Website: home-depot
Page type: cart
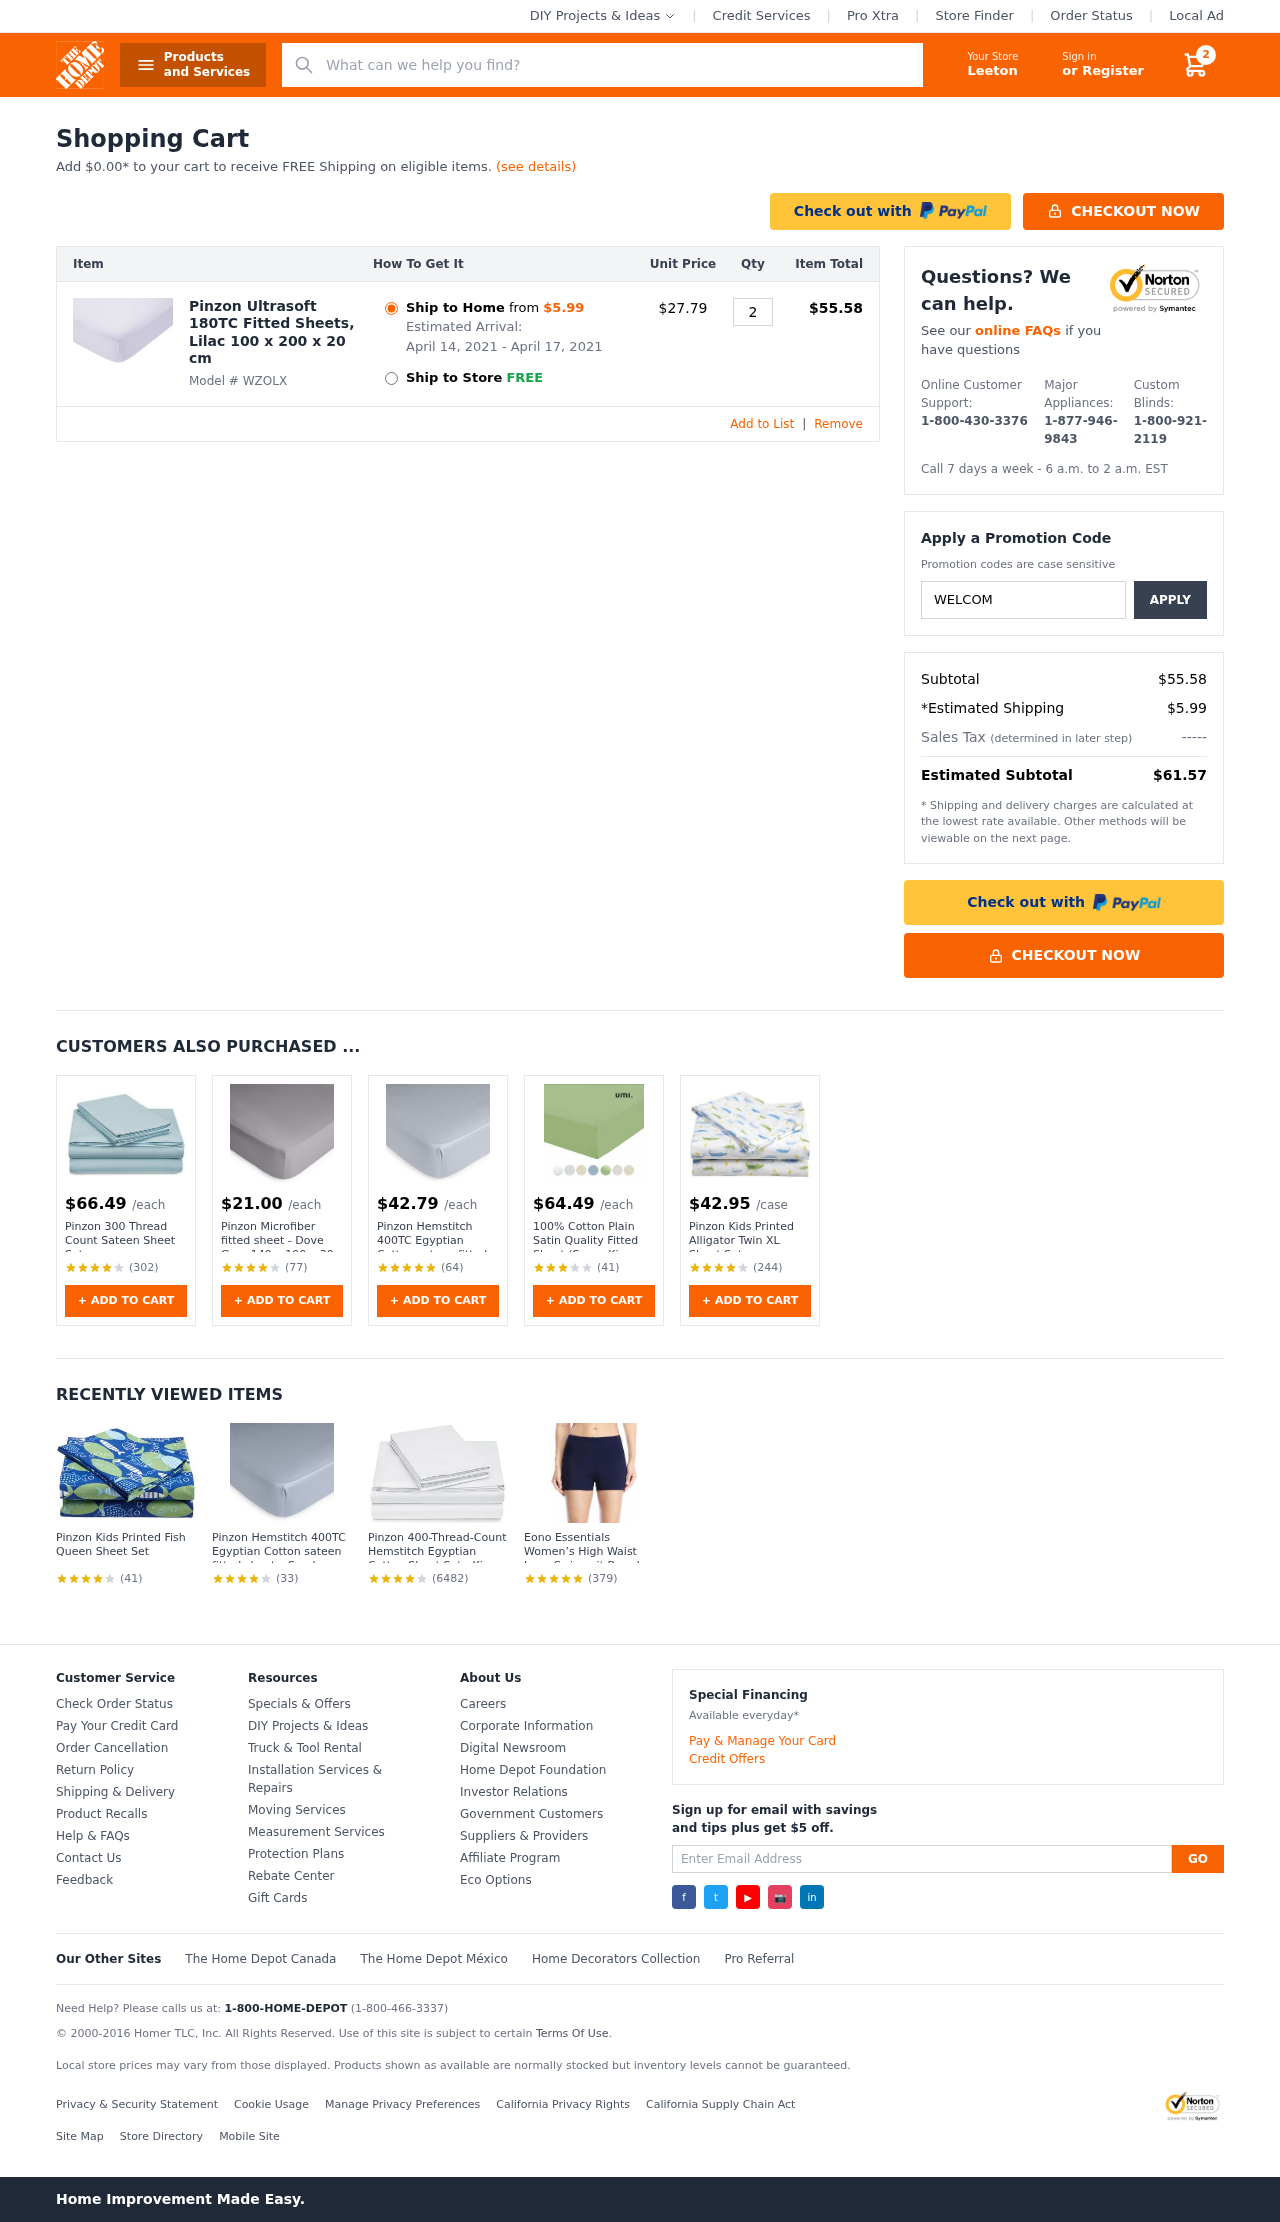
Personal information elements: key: PII_CITY
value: Leeton
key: PII_PROMO_CODE
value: WELCOME66
Product elements: key: PRODUCT1_NAME
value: Pinzon Ultrasoft 180TC Fitted Sheets, Lilac 100 x 200 x 20 cm
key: PRODUCT1_PRICE
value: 27.79
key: PRODUCT1_QUANTITY
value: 2
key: PRODUCT2_PRICE
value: $66.49
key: PRODUCT2_NAME
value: Pinzon 300 Thread Count Sateen Sheet Set
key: PRODUCT2_NUM_RATINGS
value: (302)
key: PRODUCT3_PRICE
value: $21.00
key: PRODUCT3_NAME
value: Pinzon Microfiber fitted sheet - Dove Gray 140 x 190 x 30 cm
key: PRODUCT3_NUM_RATINGS
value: (77)
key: PRODUCT4_PRICE
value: $42.79
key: PRODUCT4_NAME
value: Pinzon Hemstitch 400TC Egyptian Cotton sateen fitted sheets, Light Gray 100 x 200 x 20 cm
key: PRODUCT4_NUM_RATINGS
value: (64)
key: PRODUCT5_PRICE
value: $64.49
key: PRODUCT5_NAME
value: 100% Cotton Plain Satin Quality Fitted Sheet (Super King, Sage)
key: PRODUCT5_NUM_RATINGS
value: (41)
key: PRODUCT6_PRICE
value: $42.95
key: PRODUCT6_NAME
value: Pinzon Kids Printed Alligator Twin XL Sheet Set
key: PRODUCT6_NUM_RATINGS
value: (244)
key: PRODUCT7_NAME
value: Pinzon Kids Printed Fish Queen Sheet Set
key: PRODUCT7_NUM_RATINGS
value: (41)
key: PRODUCT8_NAME
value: Pinzon Hemstitch 400TC Egyptian Cotton sateen fitted sheets, Smokey Blue 90 x 190 x 40 cm
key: PRODUCT8_NUM_RATINGS
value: (33)
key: PRODUCT9_NAME
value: Pinzon 400-Thread-Count Hemstitch Egyptian Cotton Sheet Set - King, White
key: PRODUCT9_NUM_RATINGS
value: (6482)
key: PRODUCT10_NAME
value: Eono Essentials Women’s High Waist Long Swimsuit Board Shorts/Beach Bottoms Dark-Blue
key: PRODUCT10_NUM_RATINGS
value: (379)
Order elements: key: ORDER_NUM_ITEMS
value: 2
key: AMOUNT_TO_FREE_SHIPPING
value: $0.00
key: ORDER_SHIPPING_DATE
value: April 14, 2021
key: ORDER_DELIVERY_DATE
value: April 17, 2021
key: ORDER_ITEM_TOTAL
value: $55.58
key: ORDER_SUBTOTAL
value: $55.58
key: ORDER_SHIPPING_COST
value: $5.99
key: ORDER_TOTAL
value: $61.57
Search elements: key: HEADER_SEARCH
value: What can we help you find?